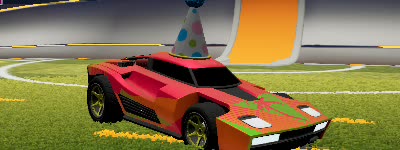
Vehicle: breakout